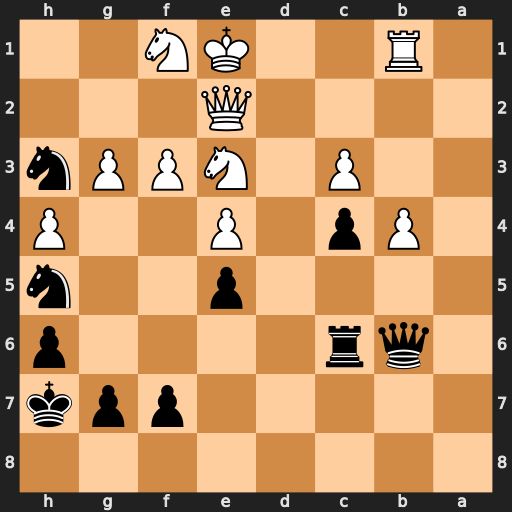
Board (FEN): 8/5ppk/1qr4p/4p2n/1Pp1P2P/2P1NPPn/4Q3/1R2KN2
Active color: b
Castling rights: -
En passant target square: -
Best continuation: Nxg3 Nxg3 Nf4 Qd2 Rd6 Nxc4 Qg1+